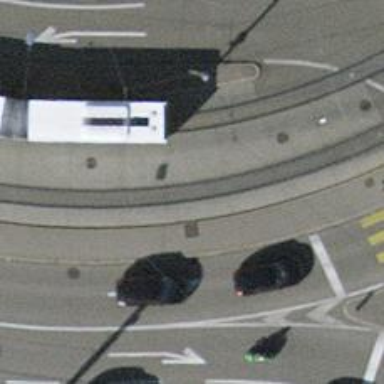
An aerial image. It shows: Tram crossing on the railway.